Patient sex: M
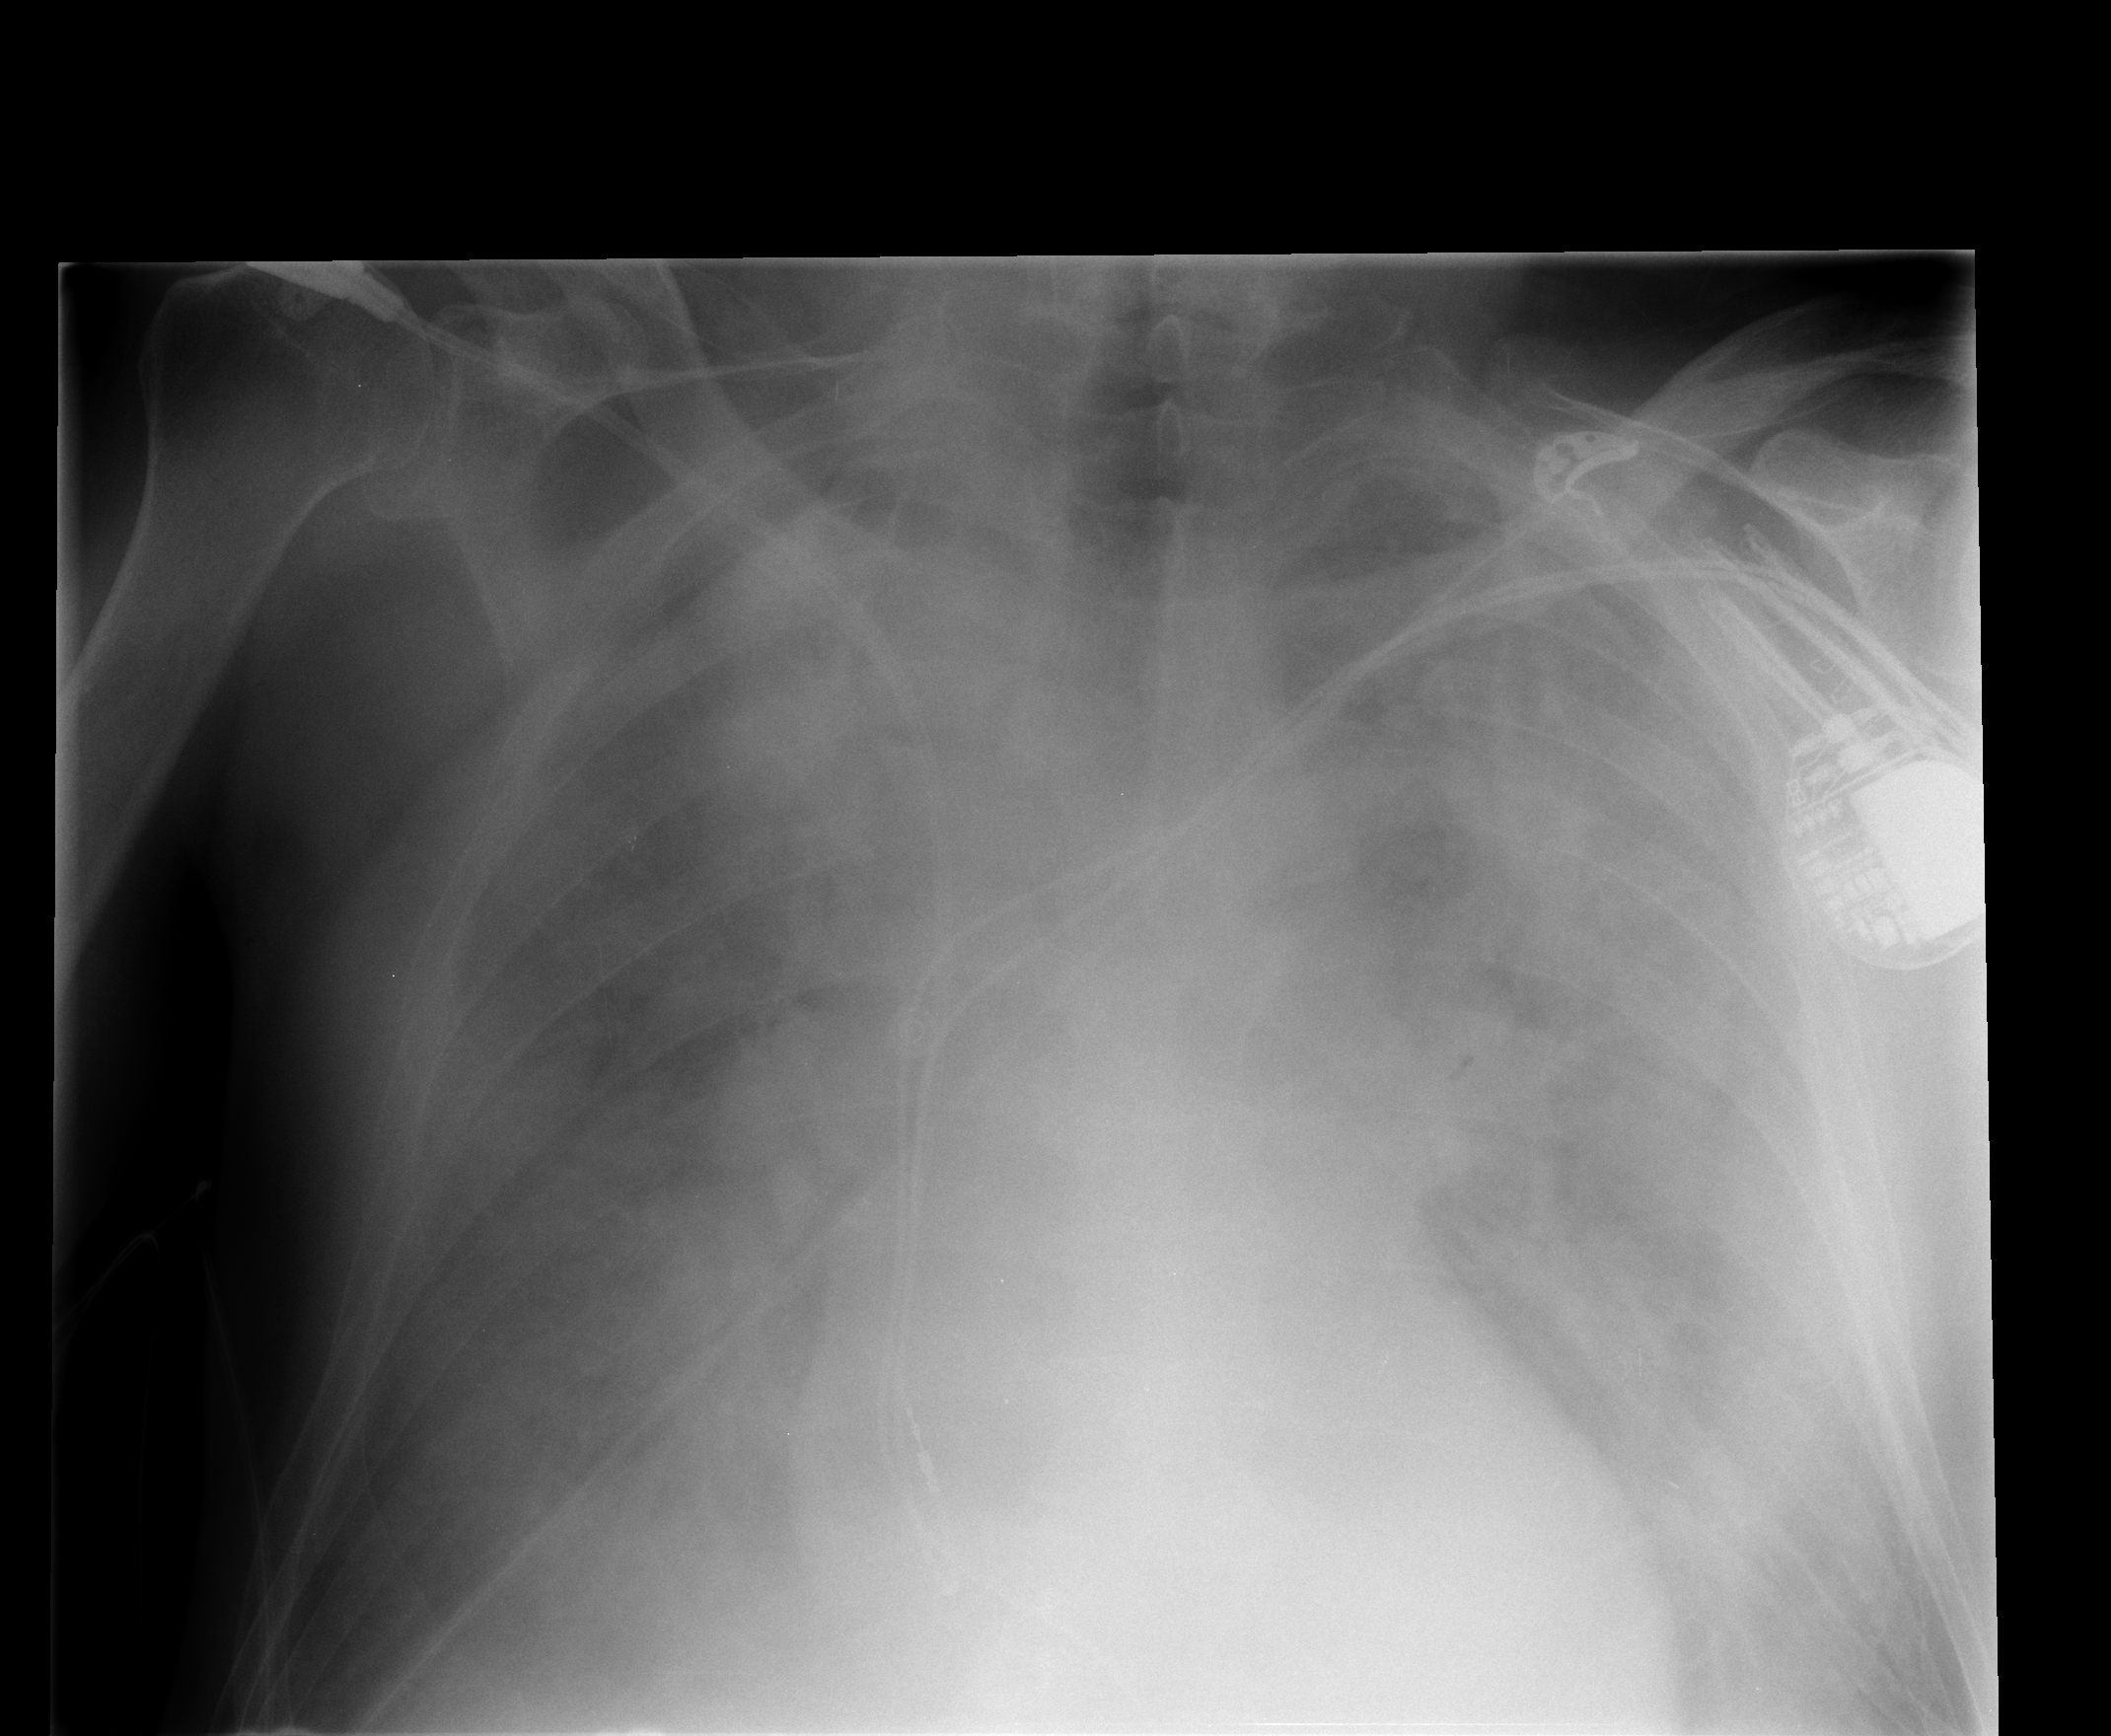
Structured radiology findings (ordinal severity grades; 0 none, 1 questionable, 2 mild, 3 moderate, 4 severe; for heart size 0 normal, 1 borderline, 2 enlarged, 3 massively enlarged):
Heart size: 1
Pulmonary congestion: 3
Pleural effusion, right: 3
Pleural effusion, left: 3
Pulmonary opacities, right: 2
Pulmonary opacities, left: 2
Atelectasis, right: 3
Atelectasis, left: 3